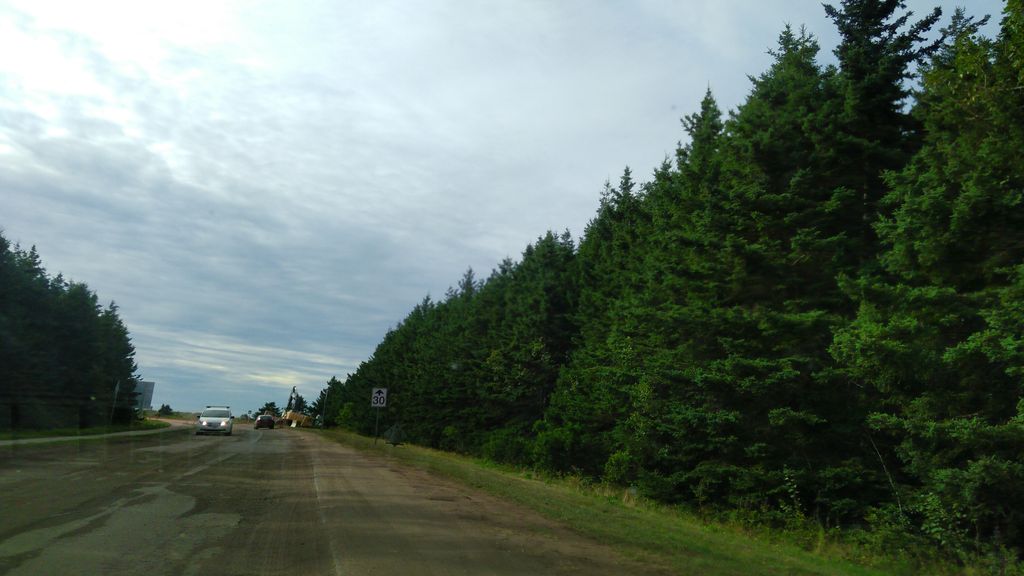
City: charlottetown